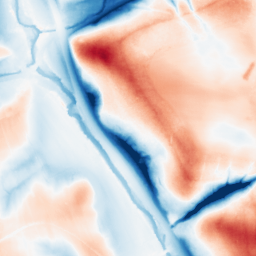
Category: classical
Decomposition family: gaussian
Decomposition parameters: sigma: 20
Upsampling method: sinc_hamming
Upsampling parameters: scale: 2
kernel_size: 4
Upsampling scale: 2